You are looking at a signal-to-image encoding: consecutive vibration samples arranged as the rows of a grayscale square. Classify the bearing condition as one of: normal, inner_race, outer_race, ball.
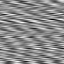
Answer: outer_race